Question: I have two vectors which are paired values
'''
size(X)=1e4 x 1; size(Y)=1e4 x 1
'''
Is it possible to plot a 'contour plot' of some sort making the contours by the highest density of points? Ie highest clustering=red, and then gradient colour elsewhere?
If you need more clarification please ask.
Regards,
EXAMPLE DATA:
'''
X=[53 58 62 56 72 63 65 57 52 56 52 70 54 54 59 58 71 66 55 56];
Y=[40 33 35 37 33 36 32 36 35 33 41 35 37 31 40 41 34 33 34 37 ];
scatter(X,Y,'ro');
'''

Thank you for everyone's help. Also remembered we can use 'hist3':
'''
x={0:0.38/4:0.38}; % # How many bins in x direction
y={0:0.65/7:0.65}; % # How many bins in y direction
ncount=hist3([X Y],'Edges',[x y]);
pcolor(ncount./sum(sum(ncount)));
colorbar
'''
Anyone know why 'edges' in hist3 have to be cells?
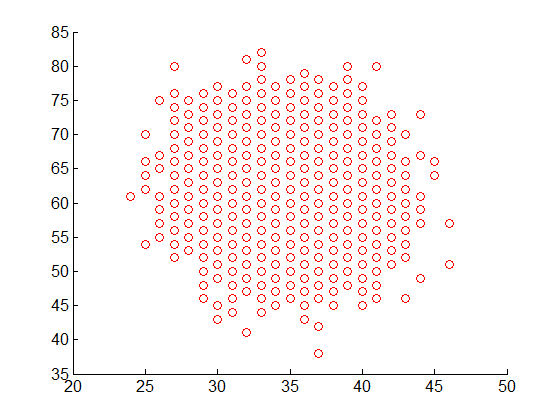
Answer: This is basically a question about estimating the probability density function generating your data and then visualizing it in a good and meaningful way I'd say. To that end, I would recommend using a more smooth estimate than the histogram, for instance Parzen windowing (a generalization of the histogram method).
In my code below, I have used your example dataset, and estimated the probability density in a grid set up by the range of your data. You here have 3 variables you need to adjust to use on your original data; Borders, Sigma and stepSize.
'''
Border = 5;
Sigma = 5;
stepSize = 1;
X=[53 58 62 56 72 63 65 57 52 56 52 70 54 54 59 58 71 66 55 56];
Y=[40 33 35 37 33 36 32 36 35 33 41 35 37 31 40 41 34 33 34 37 ];
D = [X' Y'];
N = length(X);
Xrange = [min(X)-Border max(X)+Border];
Yrange = [min(Y)-Border max(Y)+Border];
%Setup coordinate grid
[XX YY] = meshgrid(Xrange(1):stepSize:Xrange(2), Yrange(1):stepSize:Yrange(2));
YY = flipud(YY);
%Parzen parameters and function handle
pf1 = @(C1,C2) (1/N)*(1/((2*pi)*Sigma^2)).*...
exp(-( (C1(1)-C2(1))^2+ (C1(2)-C2(2))^2)/(2*Sigma^2));
PPDF1 = zeros(size(XX));
%Populate coordinate surface
[R C] = size(PPDF1);
NN = length(D);
for c=1:C
for r=1:R
for d=1:N
PPDF1(r,c) = PPDF1(r,c) + ...
pf1([XX(1,c) YY(r,1)],[D(d,1) D(d,2)]);
end
end
end
%Normalize data
m1 = max(PPDF1(:));
PPDF1 = PPDF1 / m1;
%Set up visualization
set(0,'defaulttextinterpreter','latex','DefaultAxesFontSize',20)
fig = figure(1);clf
stem3(D(:,1),D(:,2),zeros(N,1),'b.');
hold on;
%Add PDF estimates to figure
s1 = surfc(XX,YY,PPDF1);shading interp;alpha(s1,'color');
sub1=gca;
view(2)
axis([Xrange(1) Xrange(2) Yrange(1) Yrange(2)])
'''

Note, this visualization is actually 3-dimensional: